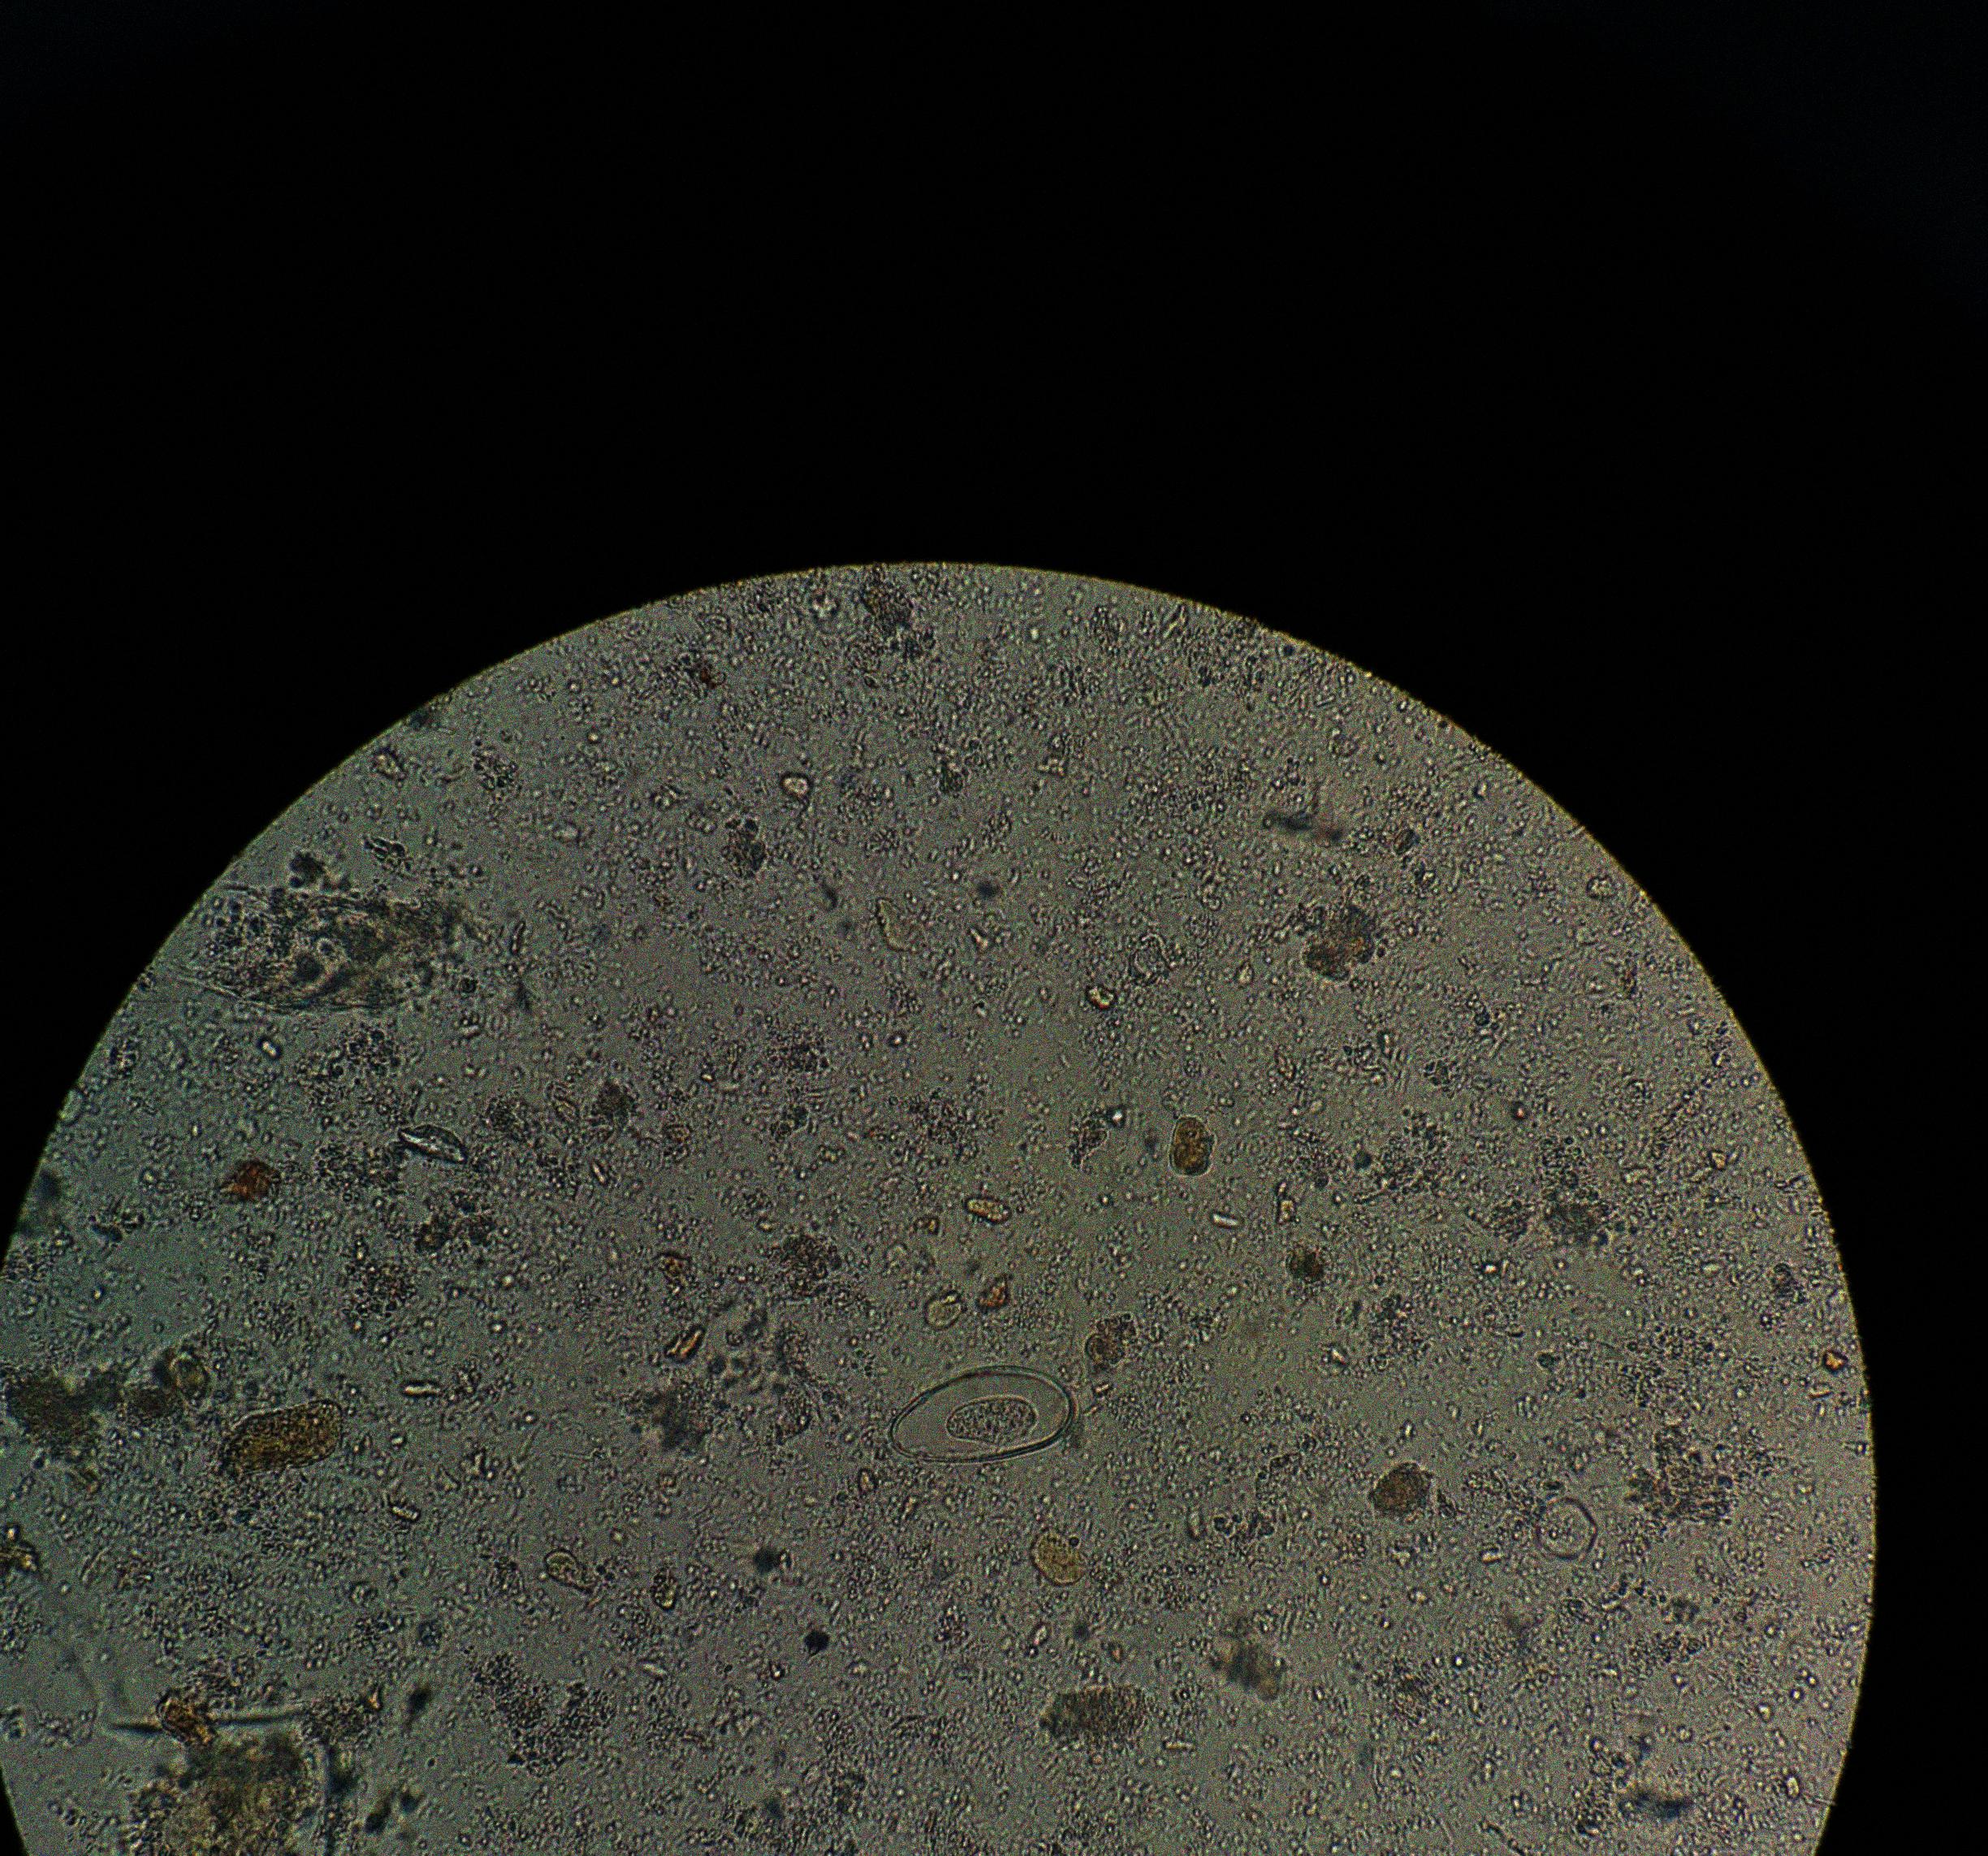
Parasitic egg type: Enterobius vermicularis